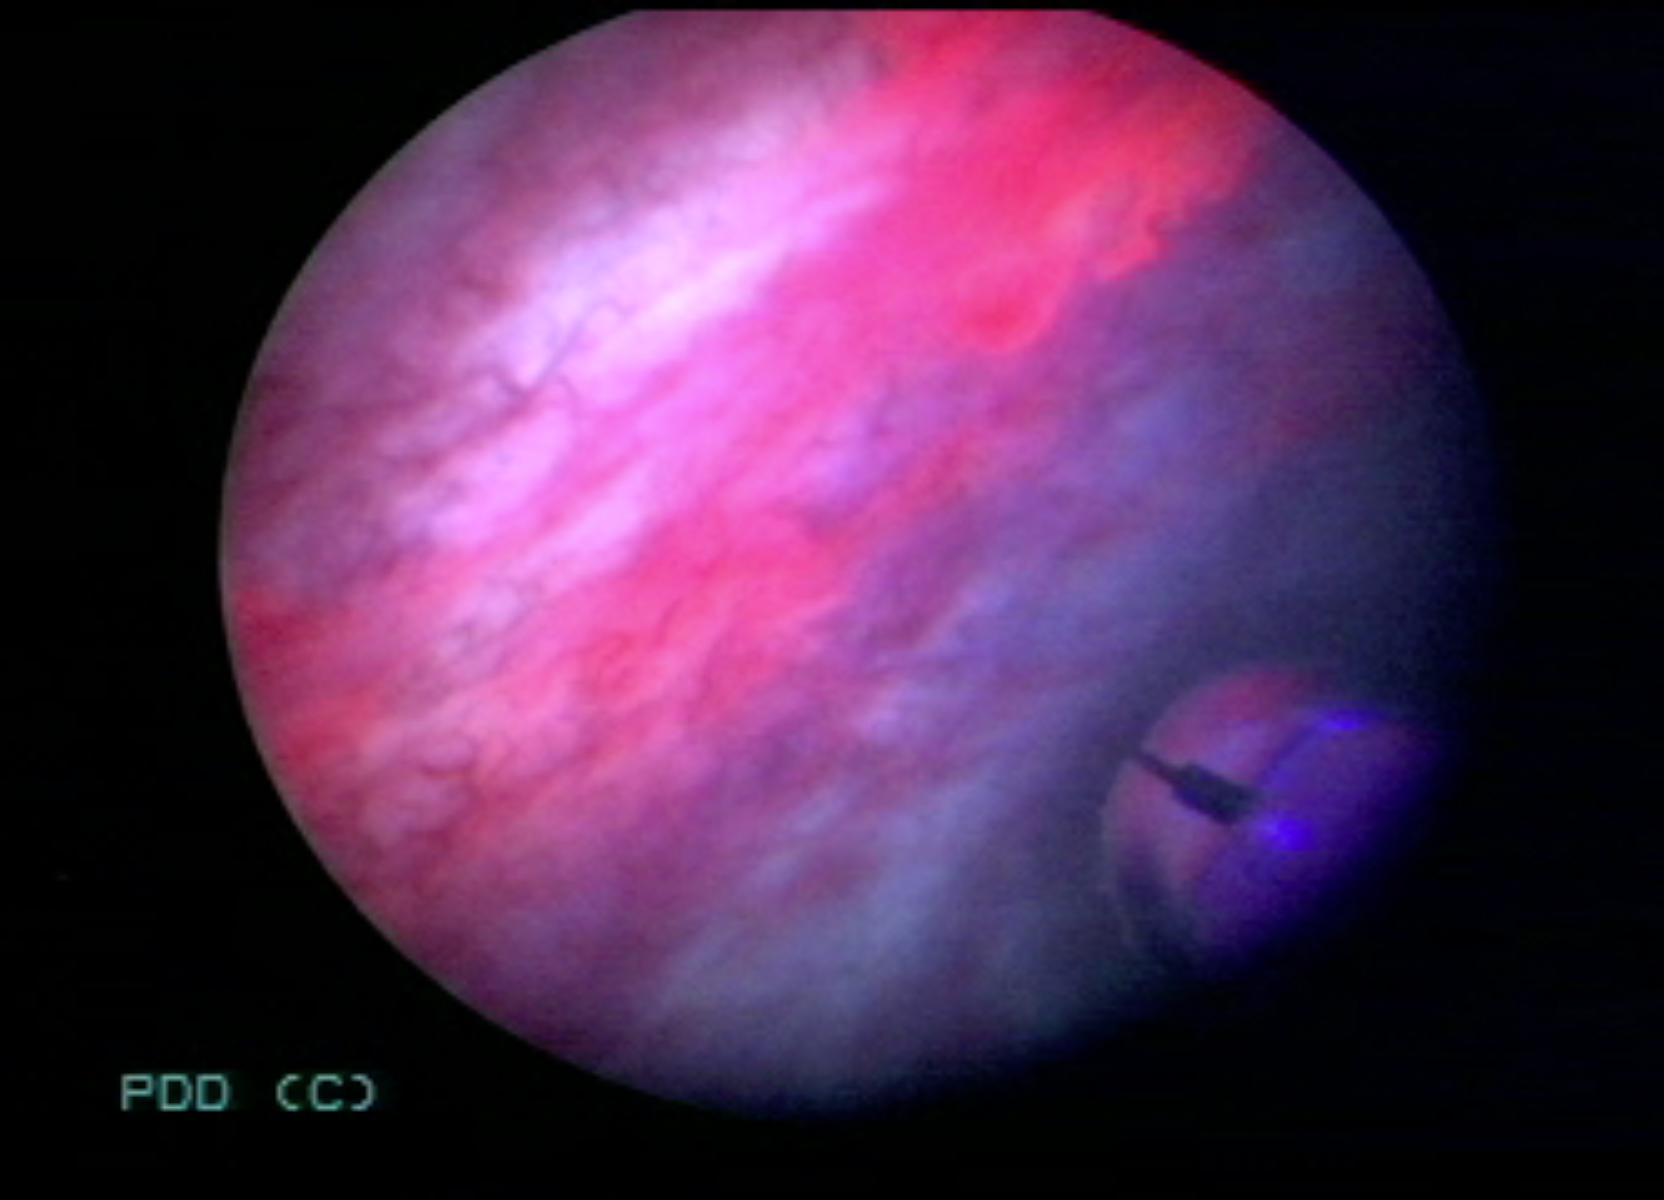
Modality: BLC
Class: Non-malignant
Subclass: BenignNOS
Lesion: L2
Morphology: Non-papillary
Bladder cancer association: No